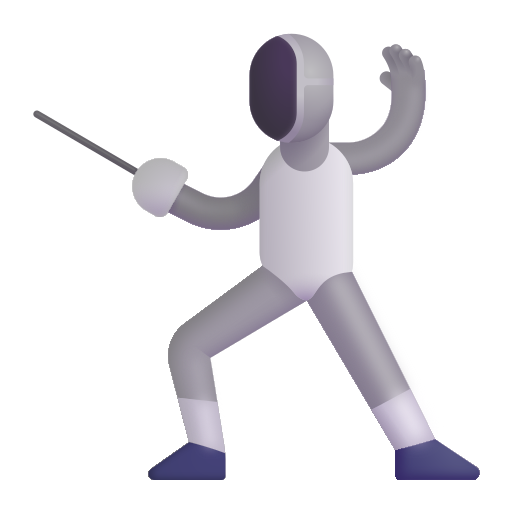
person fencing color